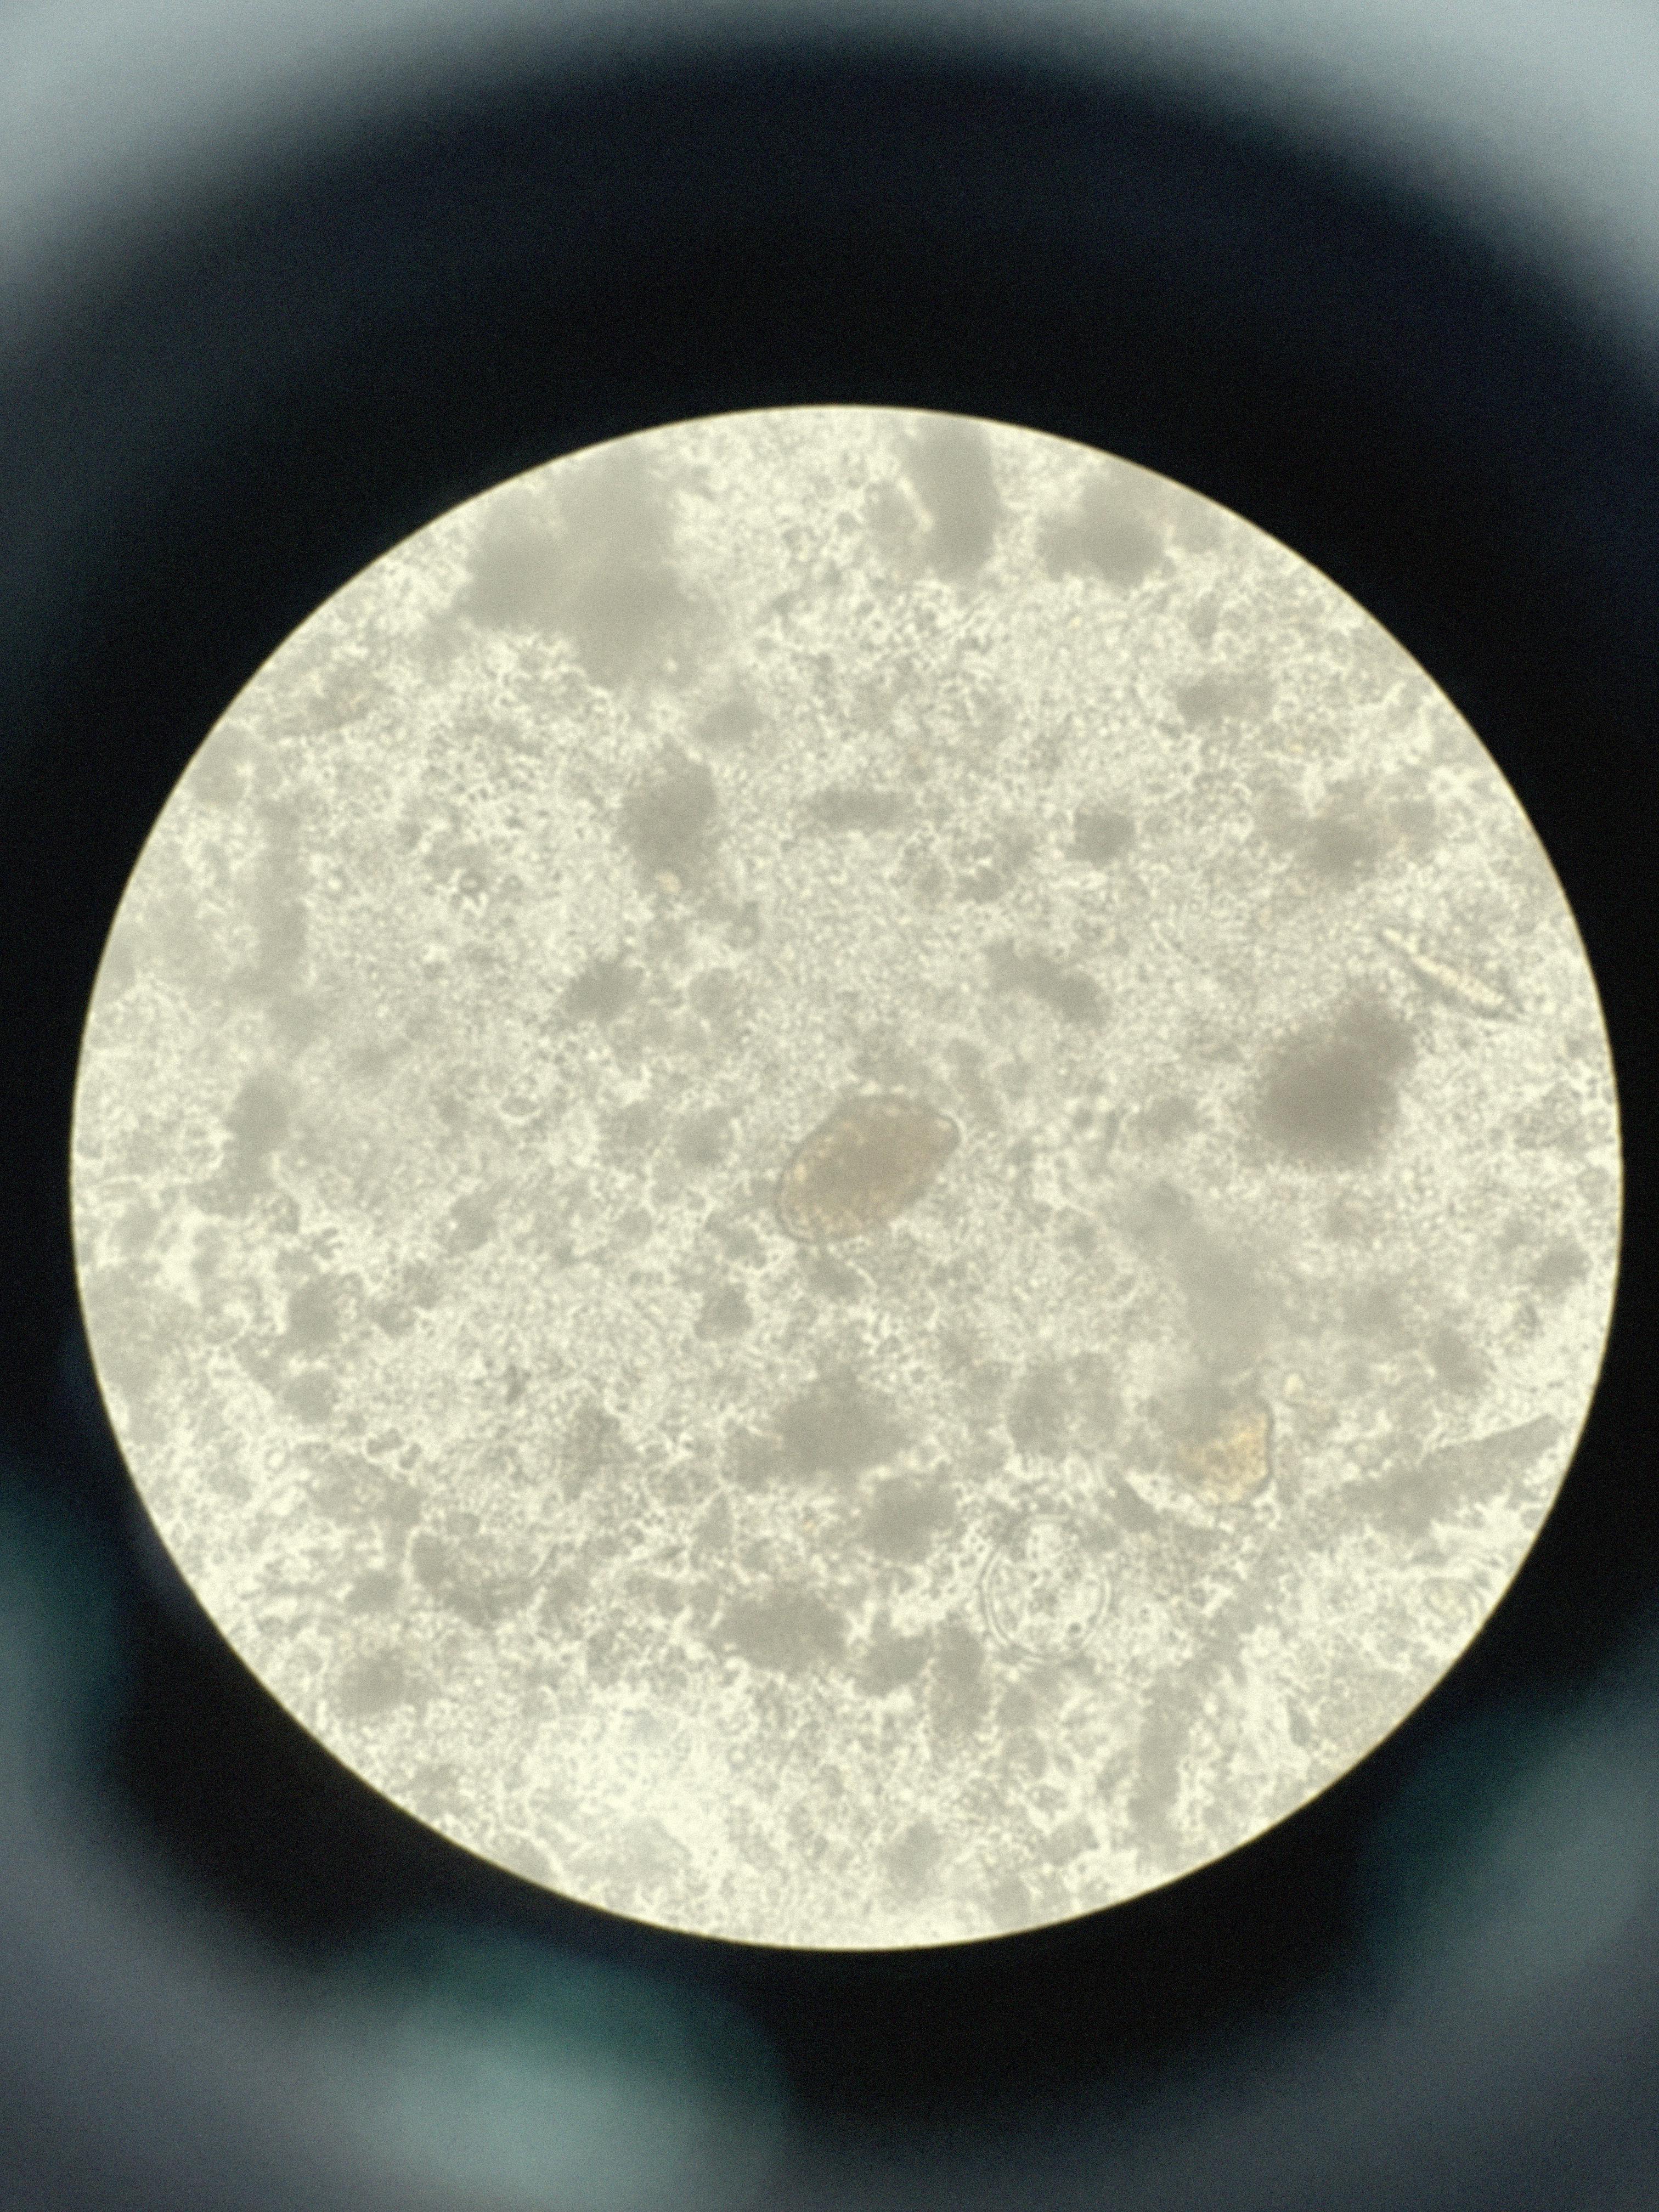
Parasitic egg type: Paragonimus spp